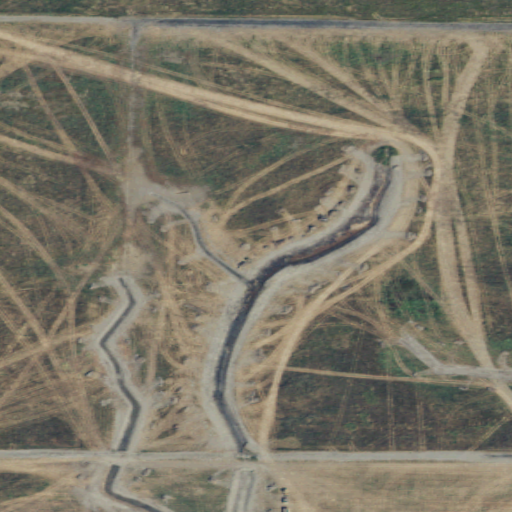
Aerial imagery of island in Washington named Leque Island containing pasture, open water, herbaceous wetlands, and cultivated crops